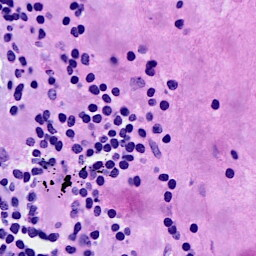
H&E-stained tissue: Breast